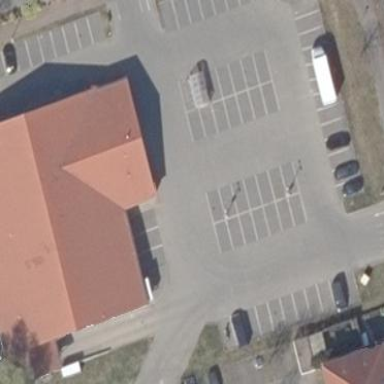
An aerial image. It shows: Parking area with asphalt surface.